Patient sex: F
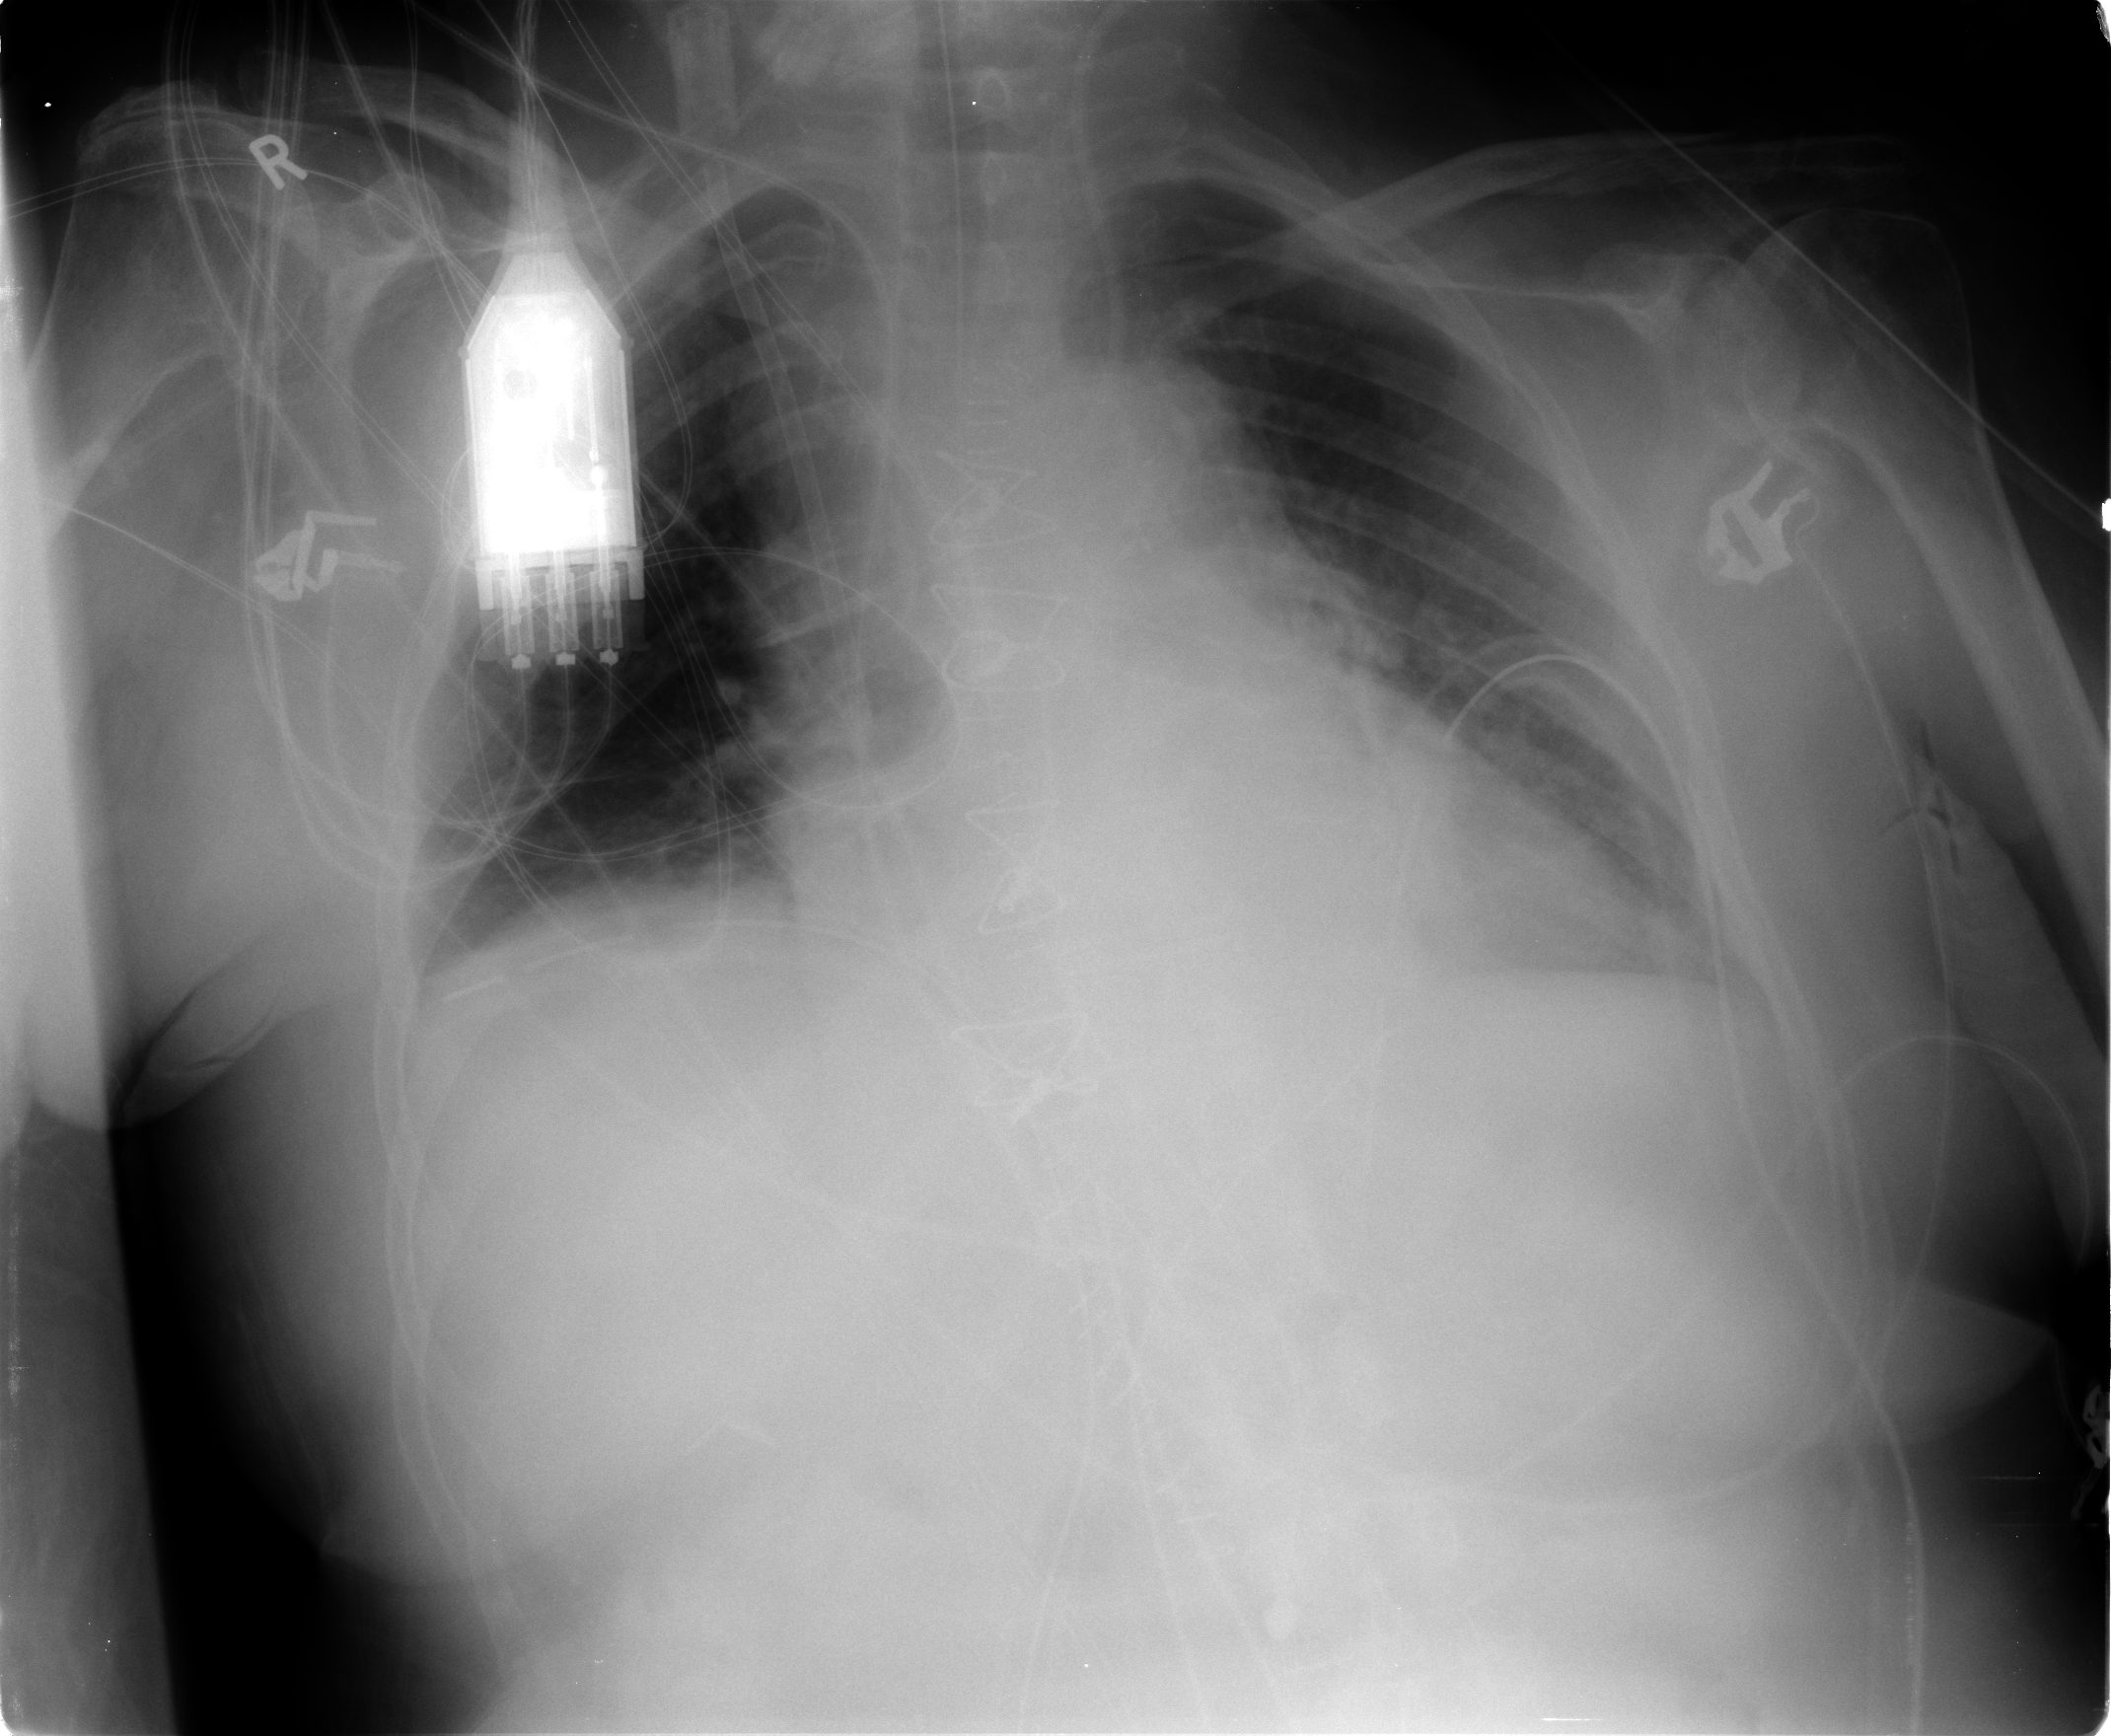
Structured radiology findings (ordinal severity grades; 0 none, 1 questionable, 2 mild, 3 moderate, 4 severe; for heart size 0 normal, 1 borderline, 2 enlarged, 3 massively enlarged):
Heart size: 1
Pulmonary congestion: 0
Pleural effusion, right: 1
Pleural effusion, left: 0
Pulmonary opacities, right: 0
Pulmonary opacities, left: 0
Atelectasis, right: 1
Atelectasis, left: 1